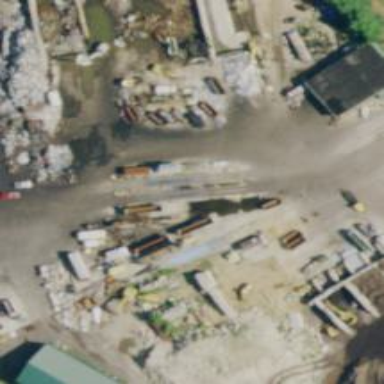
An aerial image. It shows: Weigh station on service road.